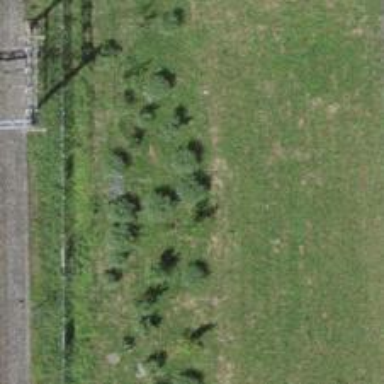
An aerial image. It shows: Shrub in its natural environment.